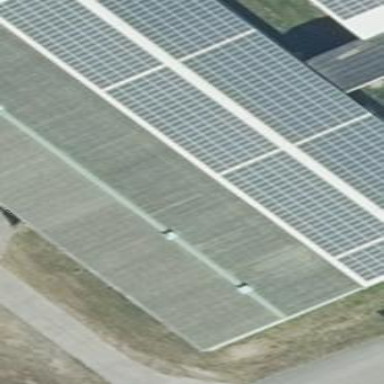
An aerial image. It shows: Solar power generator utilizing photovoltaic technology with solar photovoltaic panels.